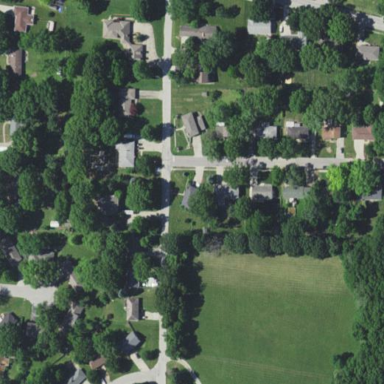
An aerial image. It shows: Residential area consisting of single-family homes.